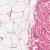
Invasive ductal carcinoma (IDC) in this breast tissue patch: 0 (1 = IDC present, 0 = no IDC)